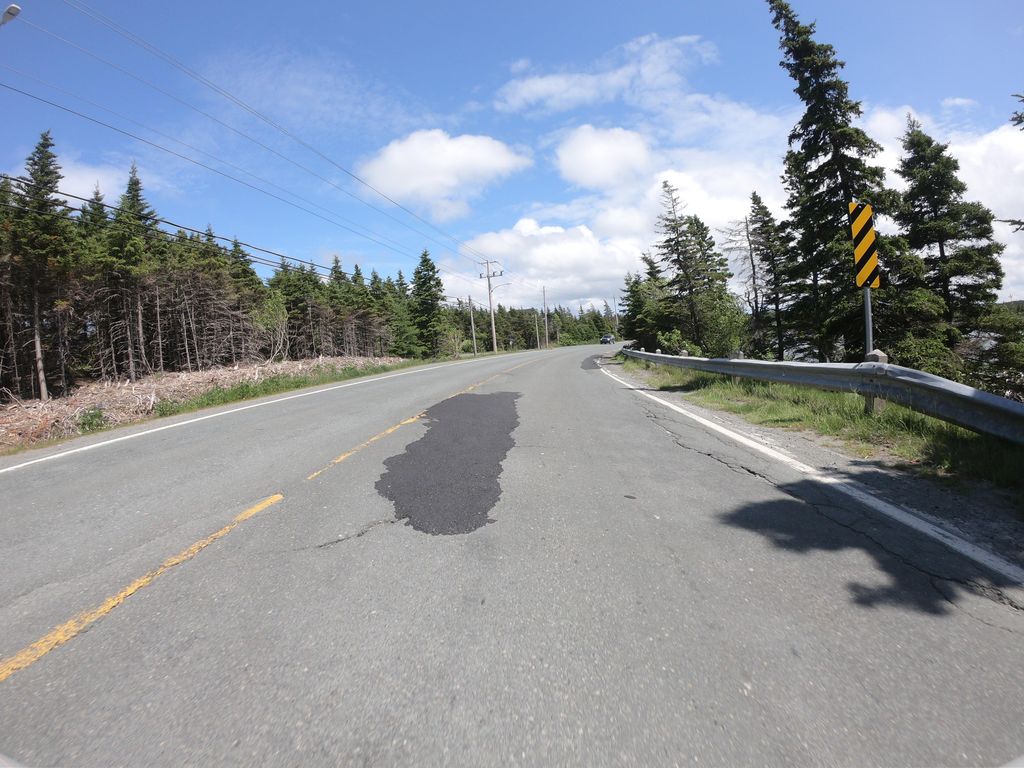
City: st_johns